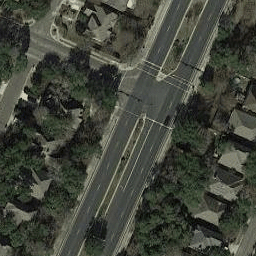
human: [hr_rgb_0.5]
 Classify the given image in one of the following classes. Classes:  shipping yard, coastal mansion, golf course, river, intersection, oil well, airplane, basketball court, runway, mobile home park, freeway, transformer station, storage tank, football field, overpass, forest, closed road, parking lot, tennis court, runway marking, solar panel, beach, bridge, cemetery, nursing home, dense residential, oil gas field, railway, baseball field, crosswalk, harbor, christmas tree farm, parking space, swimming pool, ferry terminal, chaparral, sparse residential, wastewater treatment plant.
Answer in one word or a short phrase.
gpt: intersection